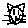
Label: cat